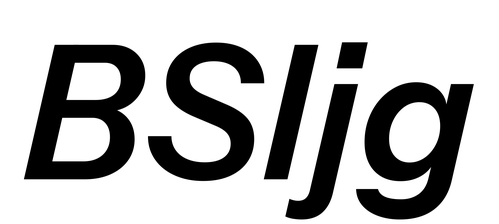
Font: InstrumentSans-Italic_SemiBold_Italic